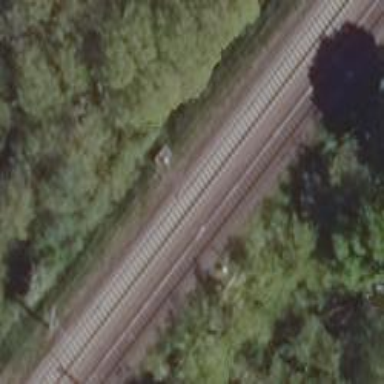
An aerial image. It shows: Railway signal.